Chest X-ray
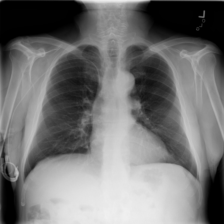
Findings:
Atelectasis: negative
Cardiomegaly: negative
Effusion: negative
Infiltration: negative
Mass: negative
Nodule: negative
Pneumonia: negative
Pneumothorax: negative
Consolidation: negative
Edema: negative
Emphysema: negative
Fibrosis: negative
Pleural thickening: negative
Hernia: negative